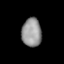
Tissue: lung
Cell type: Epithelial cells
Senescence score: 0.242
Nuclear area (px): 552
Mean DAPI intensity: 148.085